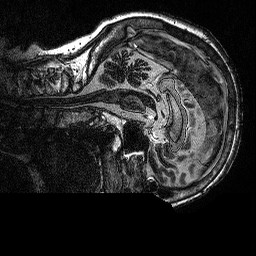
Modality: MP2RAGE
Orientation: sagittal
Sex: female
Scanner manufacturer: siemens
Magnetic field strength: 3 T
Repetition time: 5 s
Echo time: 0.00292 s